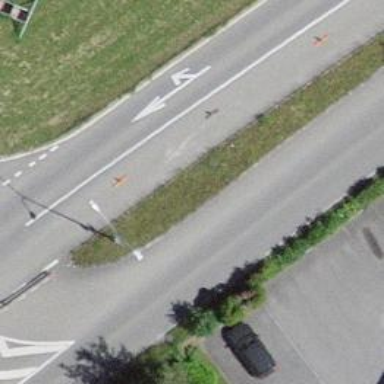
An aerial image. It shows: Asphalt road classified as primary highway.